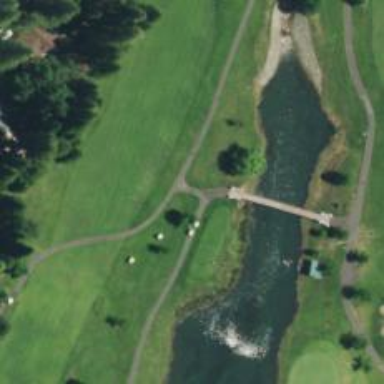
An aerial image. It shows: Footway that doubles as golf path.